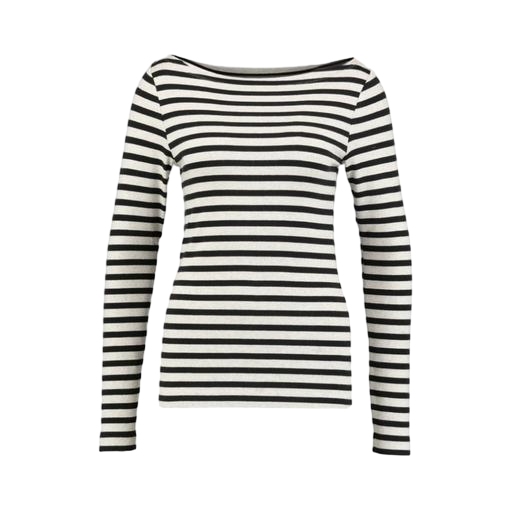
black striped long-sleeve t-shirt, black women's striped bateau-neck top, white long-sleeved striped top, white background